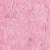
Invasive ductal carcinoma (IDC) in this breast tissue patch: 0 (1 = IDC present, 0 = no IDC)